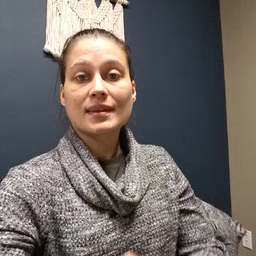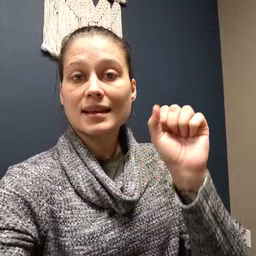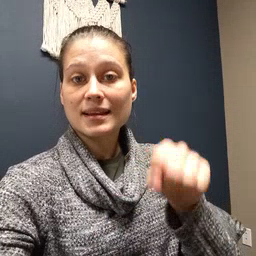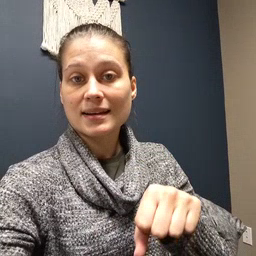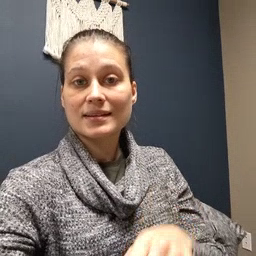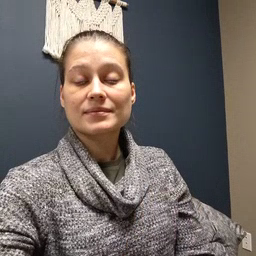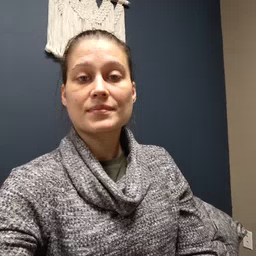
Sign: can